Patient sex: M
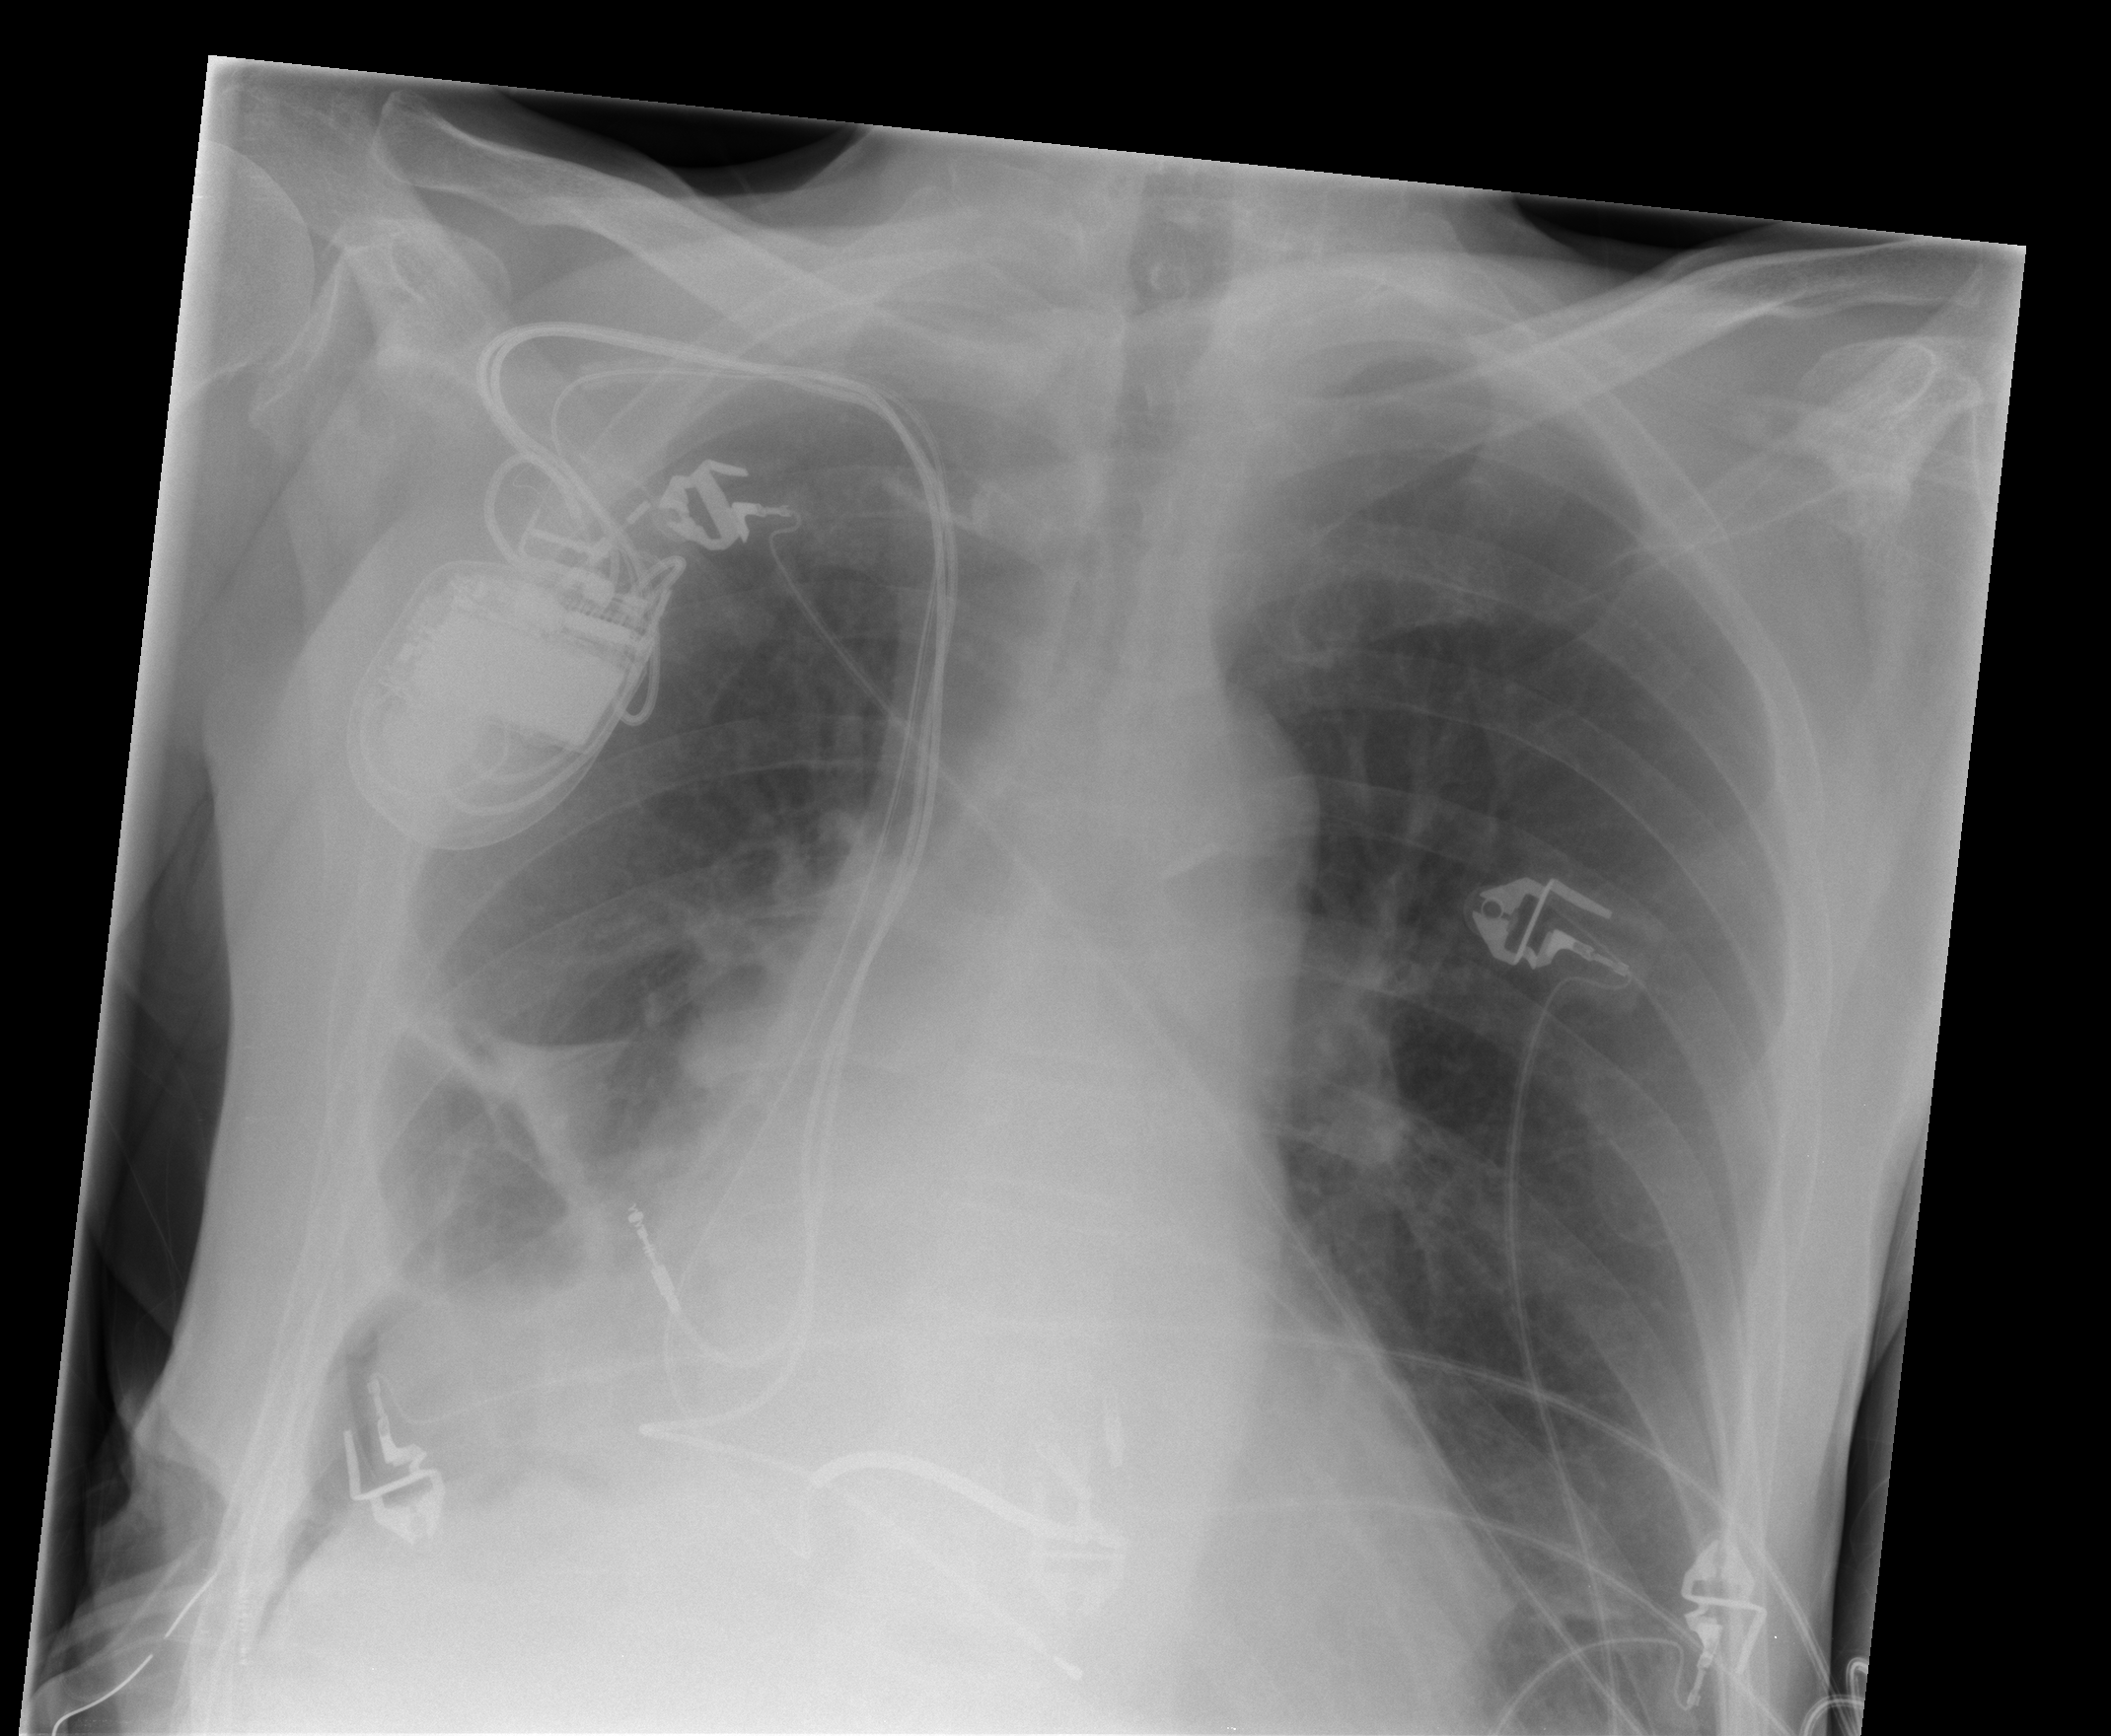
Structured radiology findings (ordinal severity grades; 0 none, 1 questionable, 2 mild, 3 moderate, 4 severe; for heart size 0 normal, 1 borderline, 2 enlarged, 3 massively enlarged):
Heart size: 2
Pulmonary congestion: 0
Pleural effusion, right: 2
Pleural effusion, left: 0
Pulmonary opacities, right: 0
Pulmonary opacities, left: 0
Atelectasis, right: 3
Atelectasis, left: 0